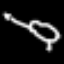
Label: frog